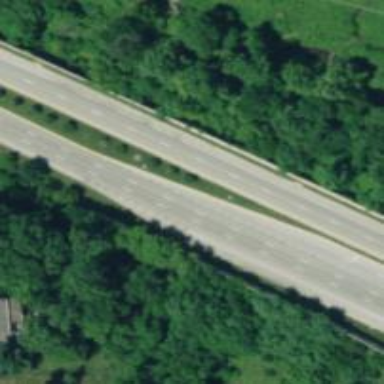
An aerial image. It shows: Primary highway that is also expressway.